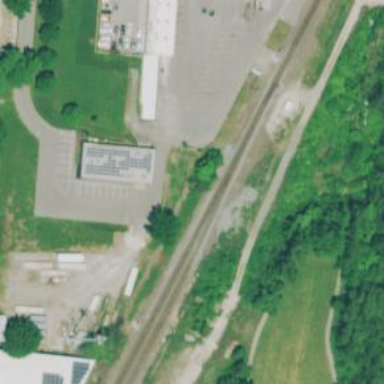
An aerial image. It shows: Railway spur junction area.